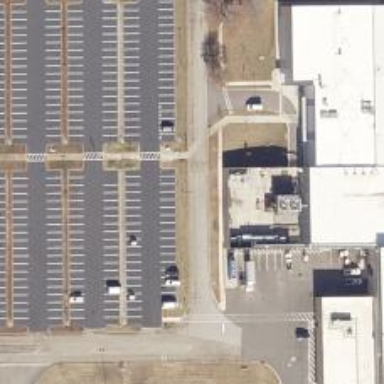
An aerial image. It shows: Parking space.